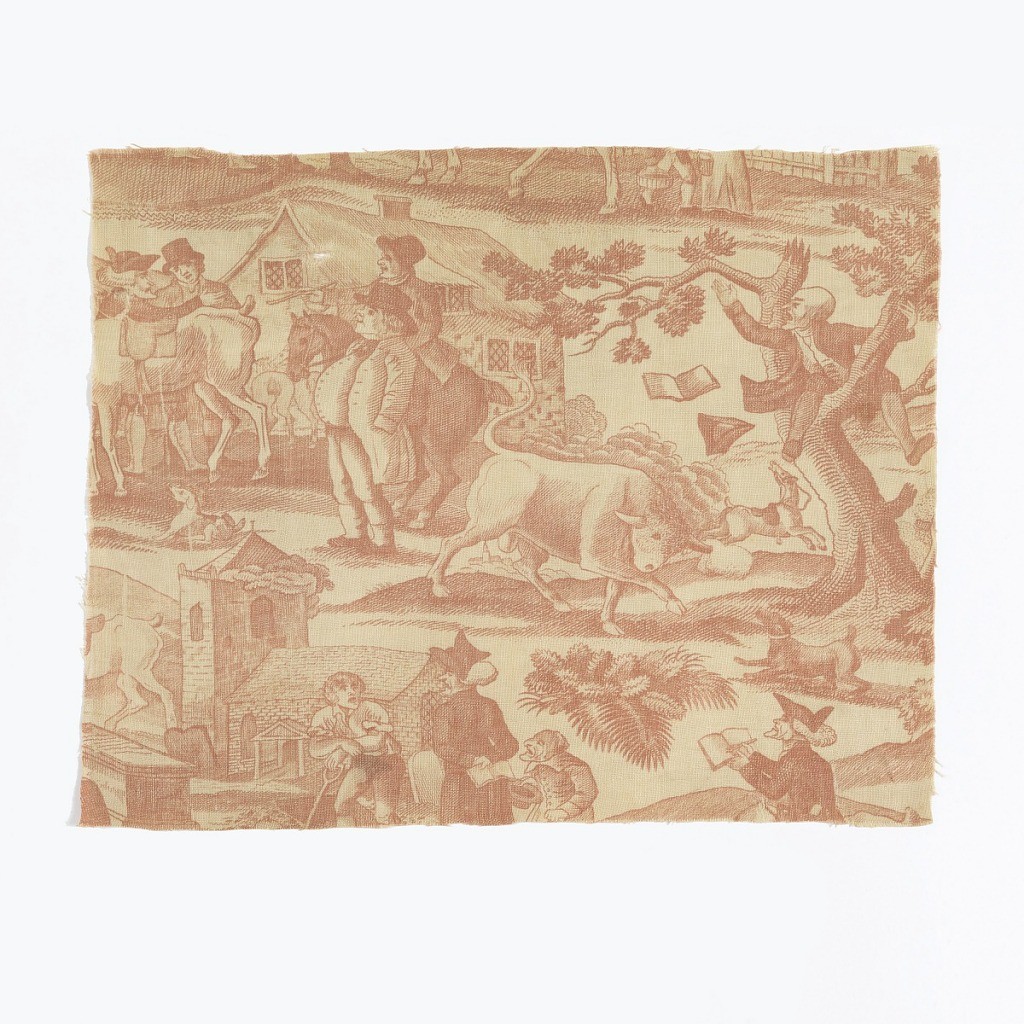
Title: Fragment
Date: late 18th century
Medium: cotton Technique: printed by engraved copper plate on plain weave
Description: Printed cotton textile fragment showing a town scene: a bull chases a man with book and tricorn hat up a tree;  a whip is passed between two equestrians; an elderly couple speak to a labourer.